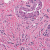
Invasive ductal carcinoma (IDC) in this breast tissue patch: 0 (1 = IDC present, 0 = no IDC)